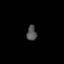
Tissue: lung
Cell type: Epithelial cells
Senescence score: 0.1613
Nuclear area (px): 145
Mean DAPI intensity: 82.103